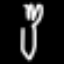
Label: fork